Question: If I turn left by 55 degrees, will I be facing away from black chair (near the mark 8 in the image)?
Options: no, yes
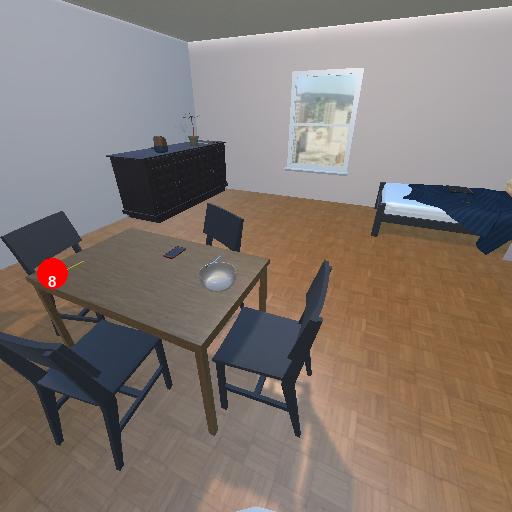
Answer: no